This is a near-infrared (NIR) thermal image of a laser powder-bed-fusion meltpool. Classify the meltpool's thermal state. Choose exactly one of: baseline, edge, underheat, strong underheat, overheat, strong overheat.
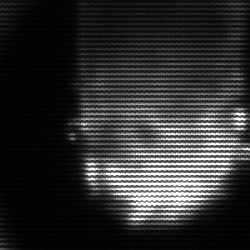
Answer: baseline